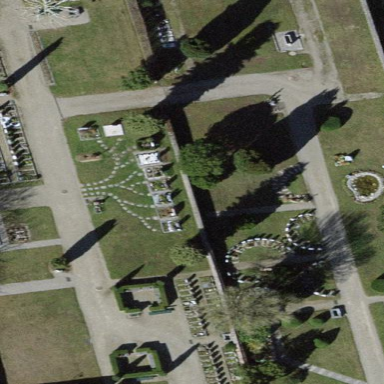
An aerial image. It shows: Grave yard.